Question: Right now I am working on a GUI application In java using the GUI builder that comes with NetBeans.
However I have found some kind of strange bug/feature, as I am no longer able to see the window that allows users to change between "source" and "design" (Design is the drag and drop NetBeans gui builder while source is the code where you can add your own methods and so forth).
NOTE: the red is censored information that is not necessary.

When I right click on a component to add event code, then it takes me to the source (without a window for me to change back to design, it goes back to design when i close and reopen it). So I know that NetBeans recognizes that this is indeed a 'JFrame' form with the NetBeans GUI designer, and the source code is indeed availible..
I could not find any answers to this question on this site or on the web, I have tried resetting the windows but it did not work, I also couldn't find the window when I clicked on the window option. I am sure there is some easy question but I am unable to find it. Please forgive me if this was an easy question.
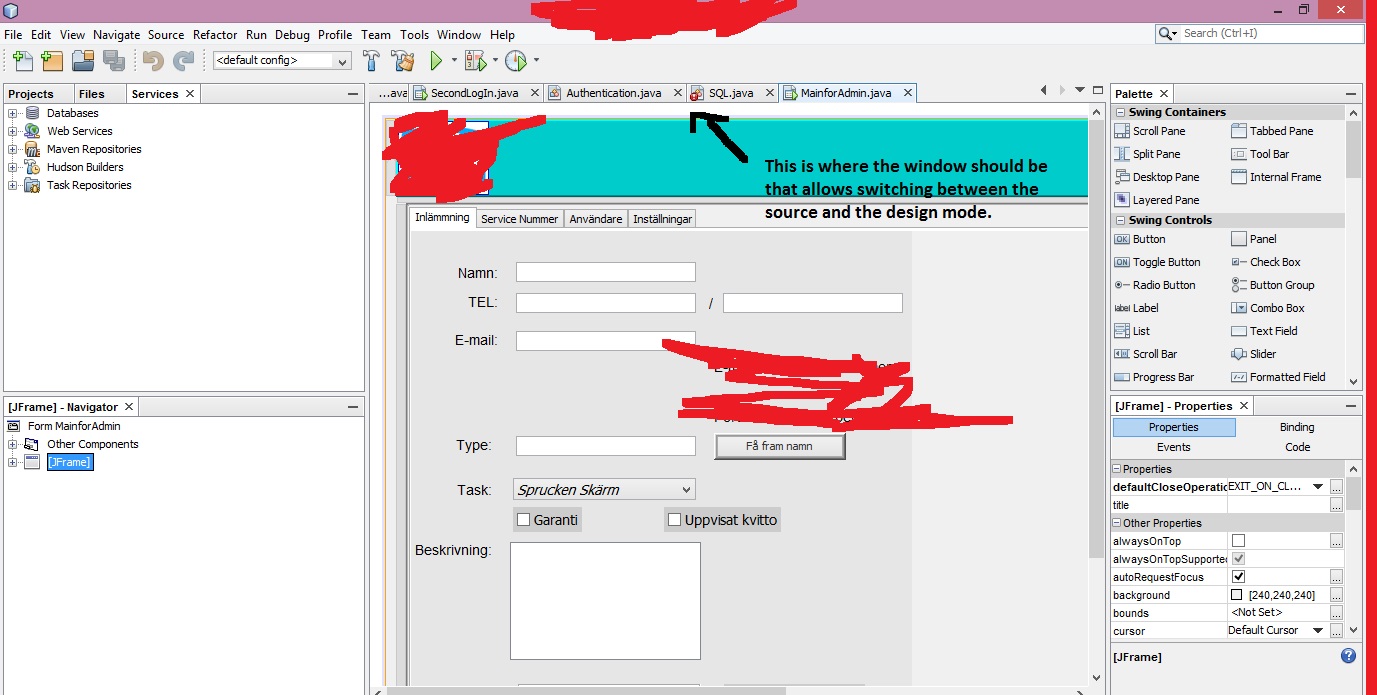
Answer: On the menu bar, try clicking View -> Show Editor Toolbar